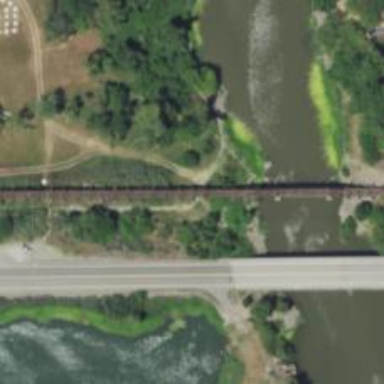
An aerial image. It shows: Preserved railway bridge with rail tracks.